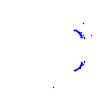
Particle: proton